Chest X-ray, PA view. Patient: 58 years old, sex M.
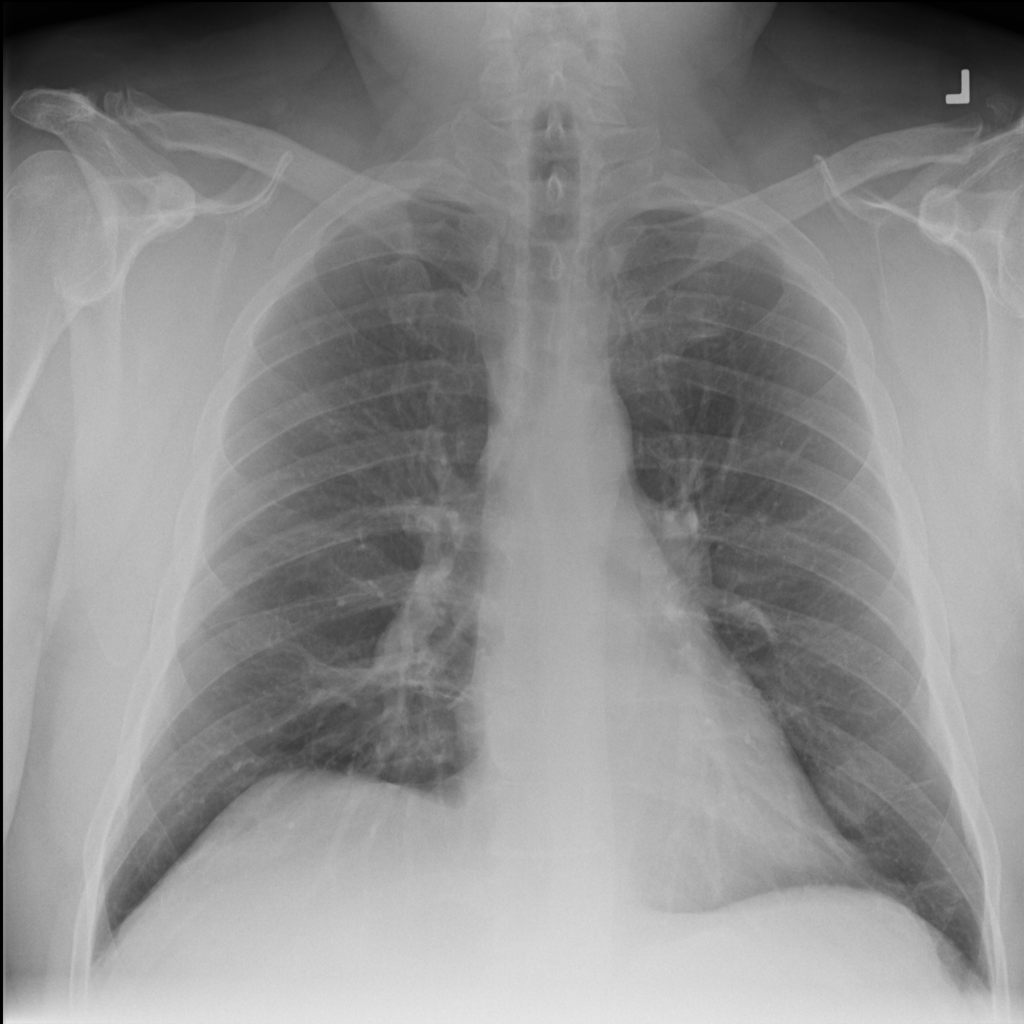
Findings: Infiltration